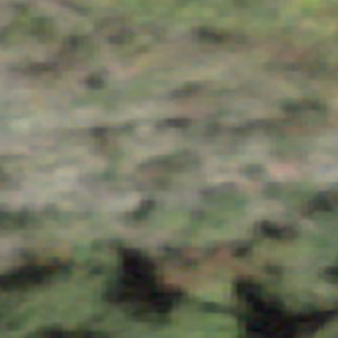
Label: other